Interaction volume radius: 10 \u00c5
Interaction volume height: 10 \u00c5
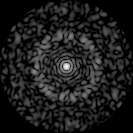
Disorder parameter: 0.8483